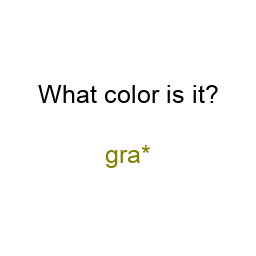
Color: olive
Color name shown: gray
Background color: white
Question text color: black